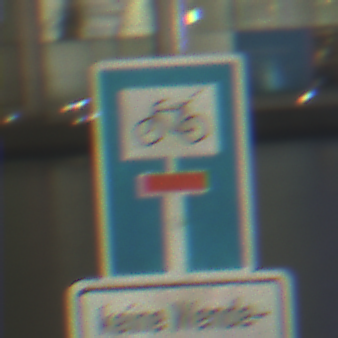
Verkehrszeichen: SackgasseRadverkehrDurchlaessig
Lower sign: HinweisGeaenderteVorfahrtVerkehrsfuehrungVerkehrsregelung3
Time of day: Night
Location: Outdoor (Urban)
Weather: PartlyCloudy
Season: NotSpecified
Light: Artificial